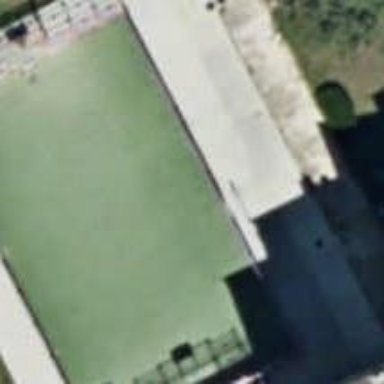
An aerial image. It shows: Basketball court located in leisure land pitch.